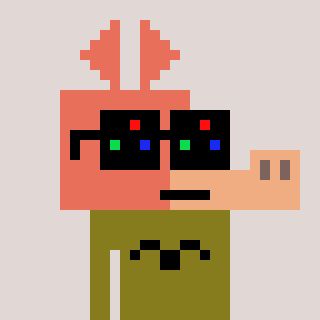
a pixel art character with square black sunglasses, a aardvark-shaped head and a gunk-colored body on a warm background